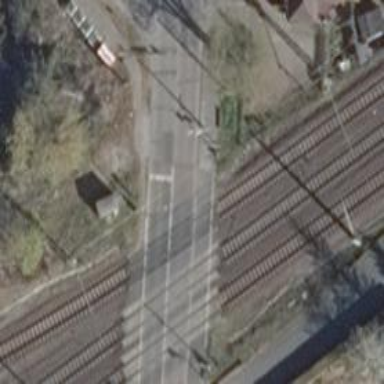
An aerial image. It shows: Railway level crossing.